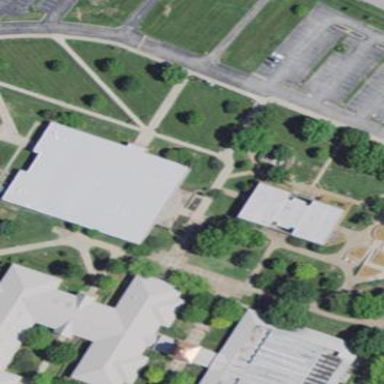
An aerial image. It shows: College building.